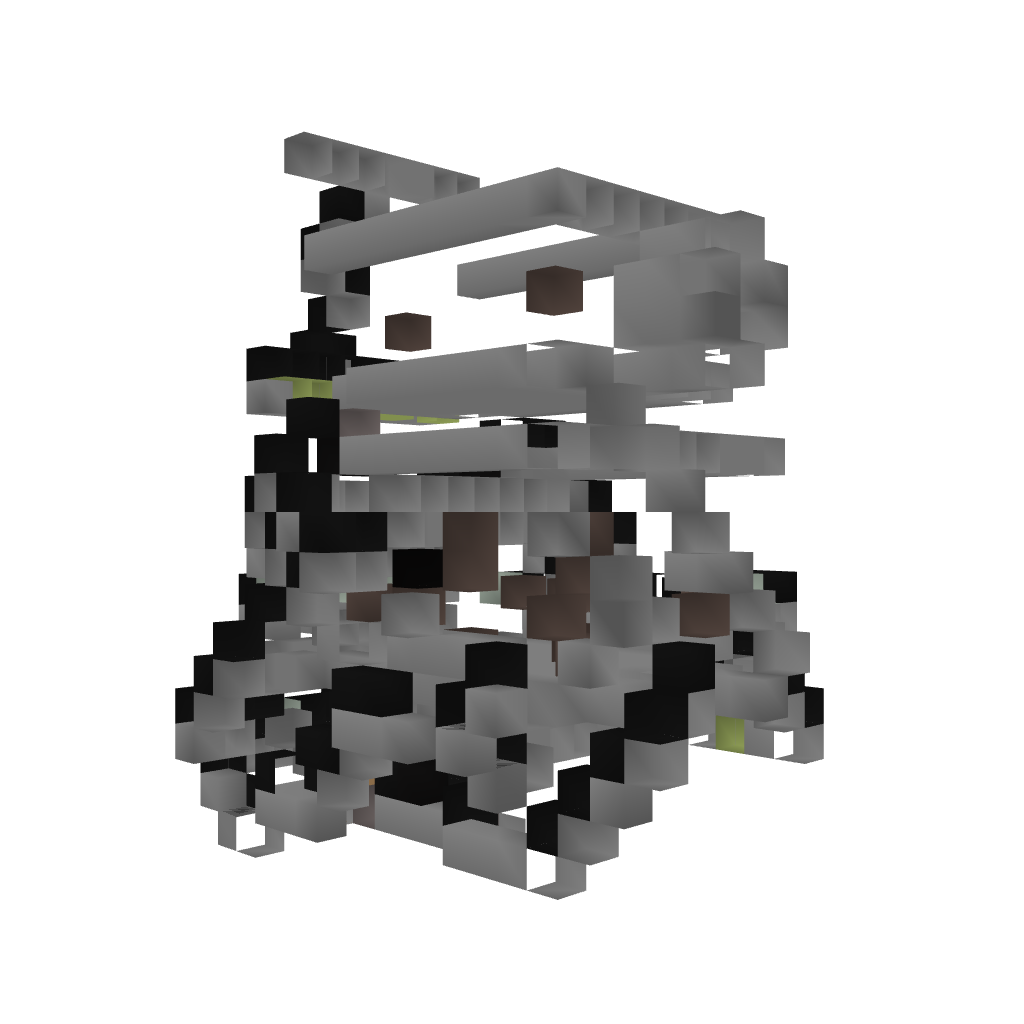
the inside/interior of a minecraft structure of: Torture jail